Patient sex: M
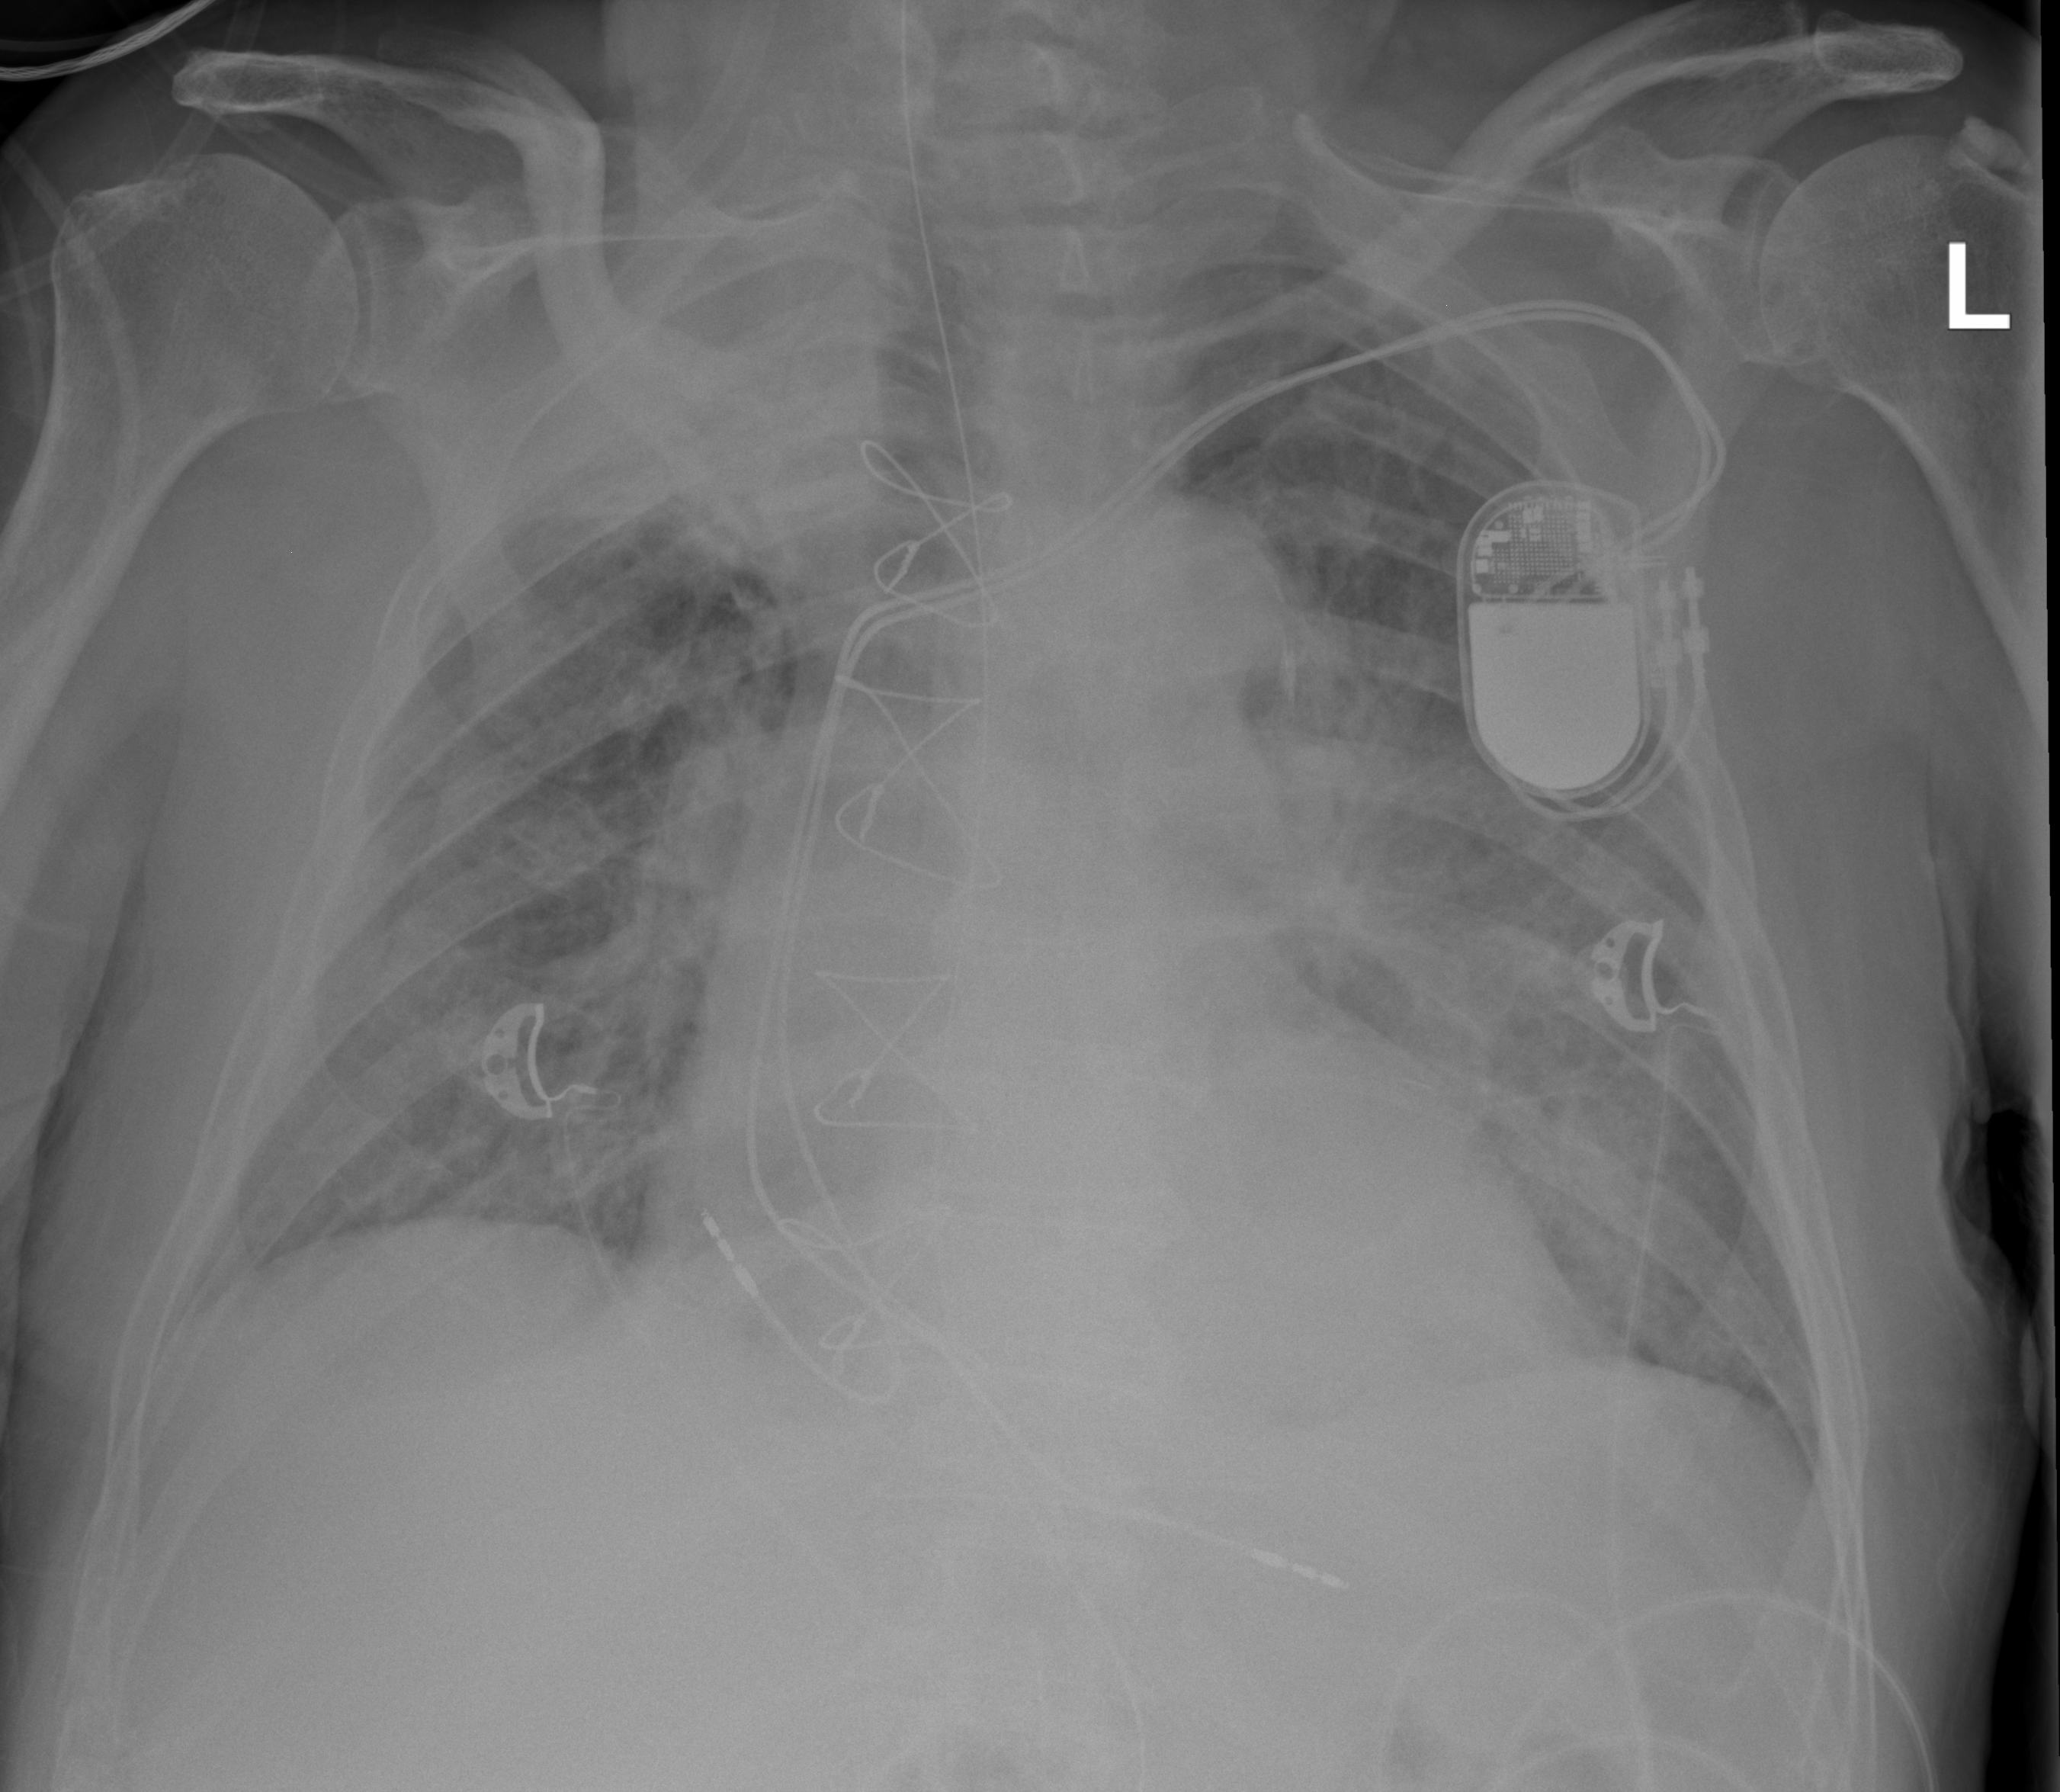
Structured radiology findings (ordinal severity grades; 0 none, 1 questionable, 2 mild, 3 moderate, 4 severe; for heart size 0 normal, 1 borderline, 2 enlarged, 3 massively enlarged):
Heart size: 2
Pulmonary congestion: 3
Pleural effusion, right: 0
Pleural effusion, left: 0
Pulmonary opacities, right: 2
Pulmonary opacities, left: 3
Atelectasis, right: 3
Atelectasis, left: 2